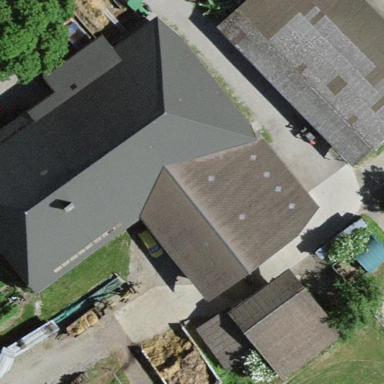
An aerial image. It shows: Farm building.